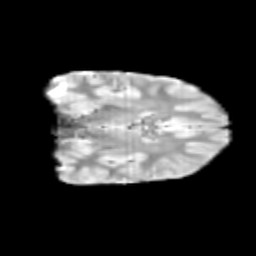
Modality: T2w
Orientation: coronal
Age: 10
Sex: male
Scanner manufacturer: siemens
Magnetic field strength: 3 T
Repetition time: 3.8 s
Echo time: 0.07 s